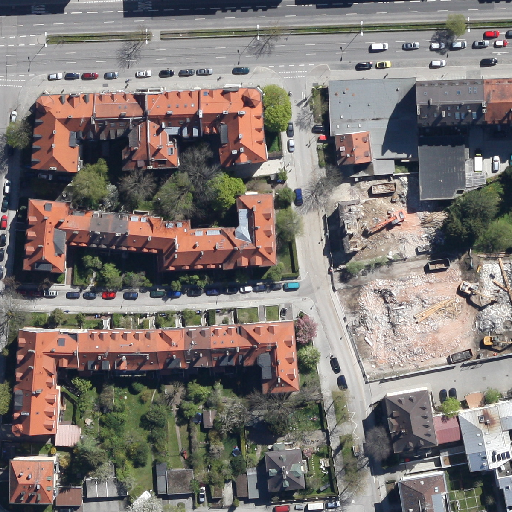
Referring expression: bikeway